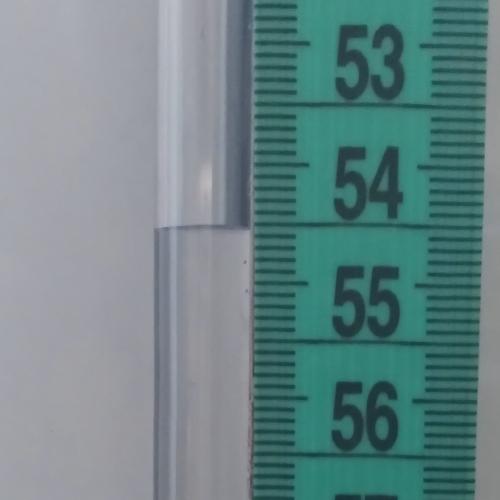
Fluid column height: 54.5 cm